Question: I am writing a program in python on ubuntu, but since couple of days I am facing this problem which is very irratating,
'''
Traceback (most recent call last):
File "/home/tansen/Documents/python2/button25_01JanV1.py", line 1, in <module>
import Tkinter,ttk
File "/home/tansen/Documents/python2/Tkinter.py", line 1, in <module>
from Tkinter import Tk, Label, Button
ImportError: cannot import name 'Tk'
'''
before that this program was running OK, and I run several time program successfully
'''
import tkinter.ttk
from tkinter import *
def viewFile():
pass
if __name__ == '__main__':
root = Tk()
step = LabelFrame(root,text="FILE MANAGER", font = "Arial 20 bold italic")
step.grid(row=1, columnspan=7, sticky='W',padx=100, pady=5, ipadx=130, ipady=25)
Button(step, text="OpenFile", font = "Arial 8 bold italic", activebackground="turquoise", width=30, height=5, command=viewFile).grid (row= 6, column =3)
Button(step, text="Exit", font = "Arial 8 bold italic", activebackground="turquoise", width=20, height=5, command=root.quit).grid (row= 6, column =5)
tex = Text(master=root) # TextBox For Displaying File Information
scr=Scrollbar(root,orient =VERTICAL,command=tex.yview)
scr.grid(row=8, column=2, rowspan=15, columnspan=1, sticky=NS)
tex.grid(row=8, column=1, sticky=E)
tex.config(yscrollcommand=scr.set,font=('Arial', 8, 'bold', 'italic'))
root.mainloop()
'''
As advice by the experts I rename the file Tkinter.py and change the caps from 'T' to 't'. After that my program is running successfully but another issue has created. Pressing of exit button is not working.

Can you please help to get rid from this problem successfully.
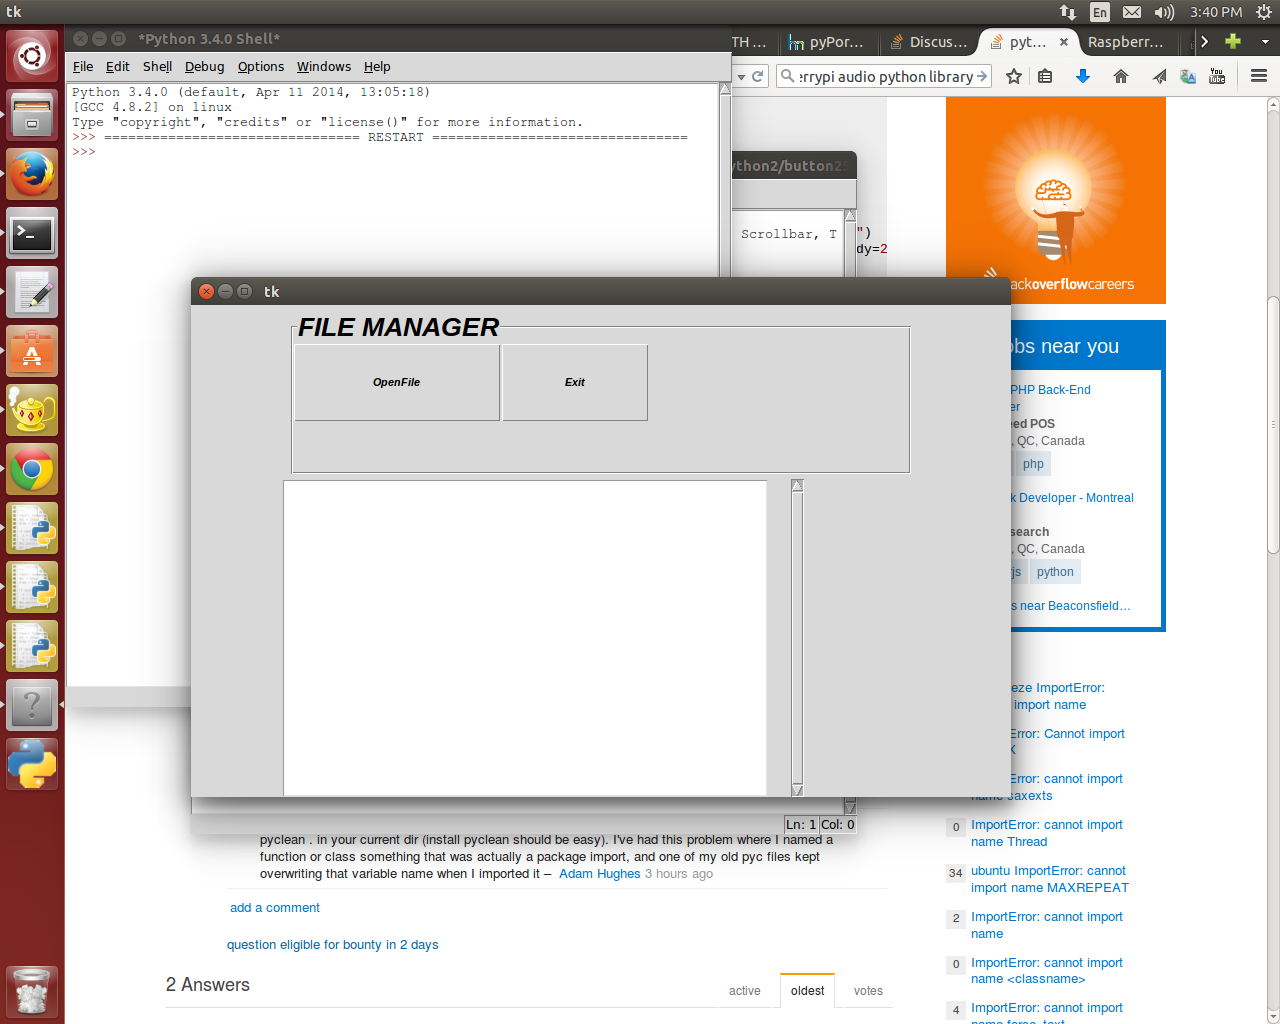
Answer: You called a file 'Tkinter.py' in the same directory, rename it and delete the .pyc
'''
/home/tansen/Documents/python2/Tkinter.py <- importing from this not the module
'''
You are also using the import syntax for python 2's Tkinter, use:
'''
from tkinter import ttk, Text, Button, LabelFrame, VERTICAL, E, NS, Scrollbar, Tk
'''